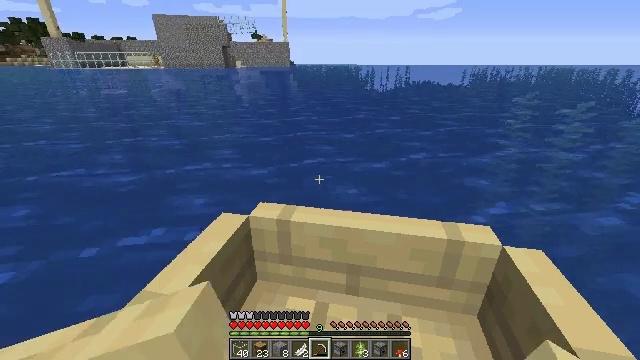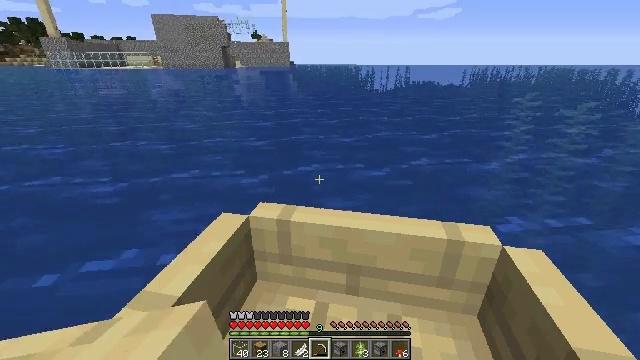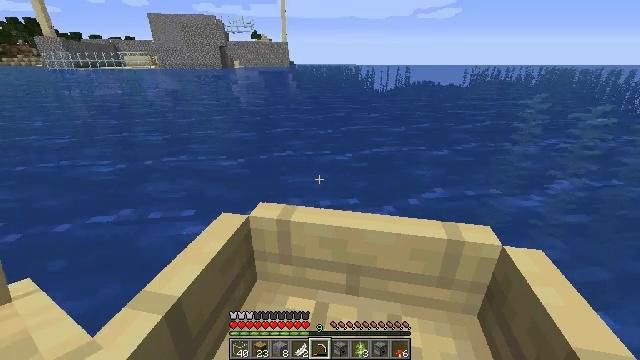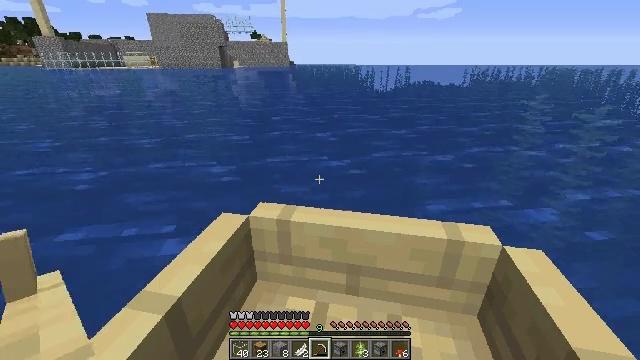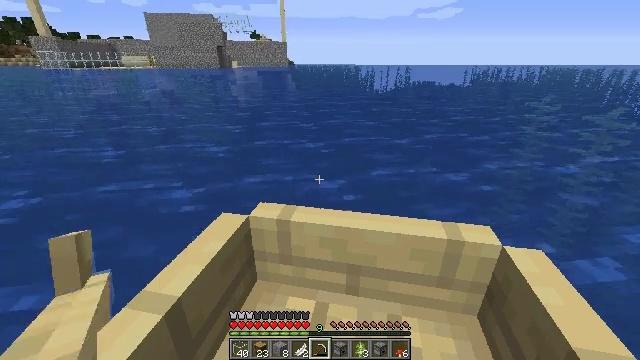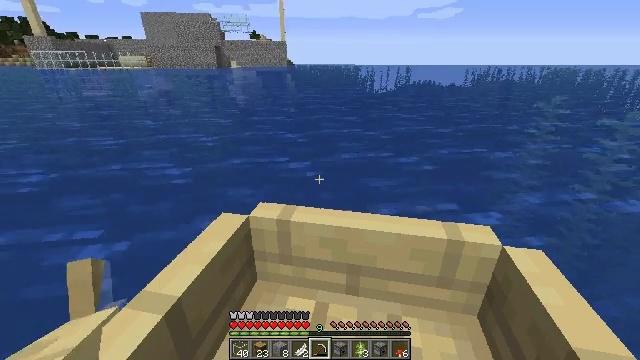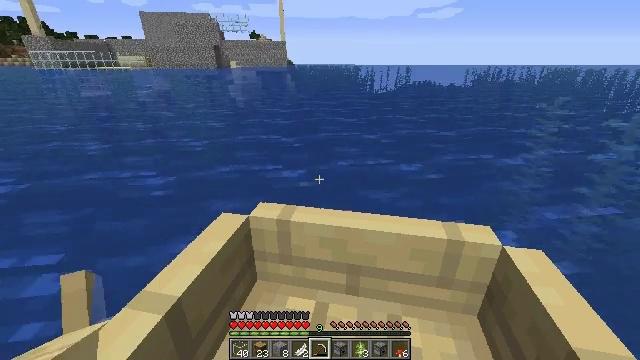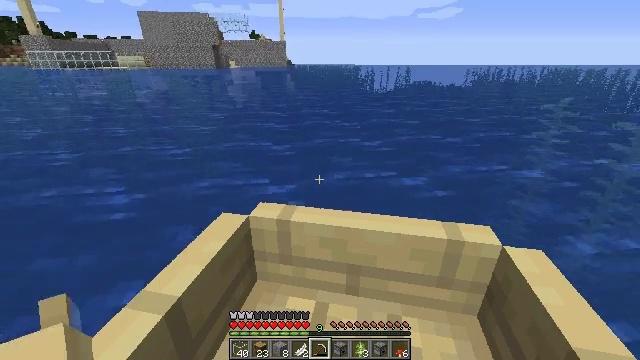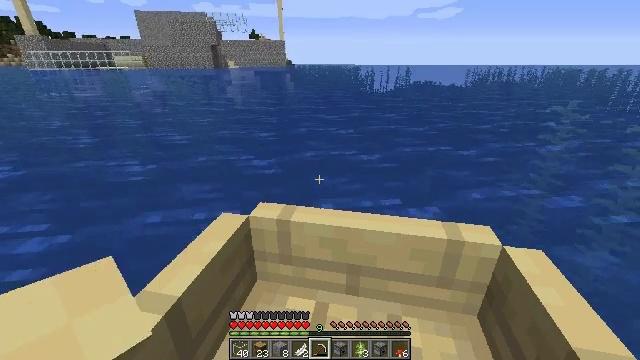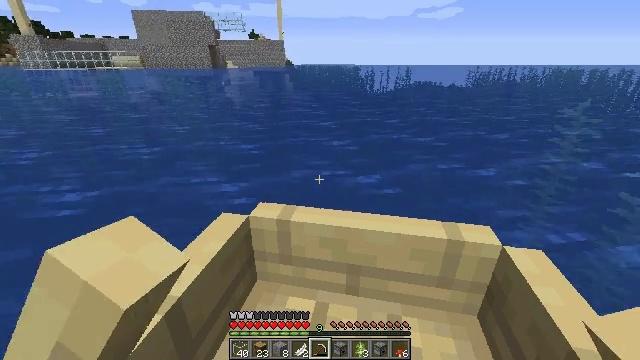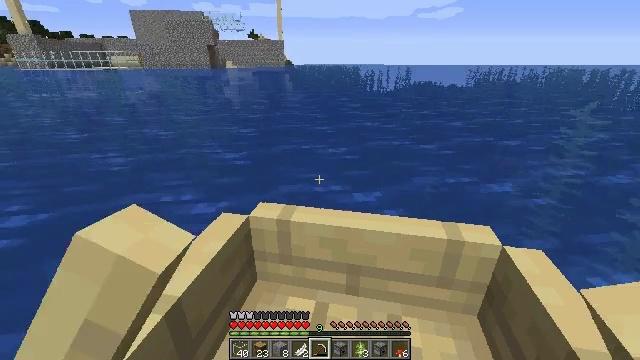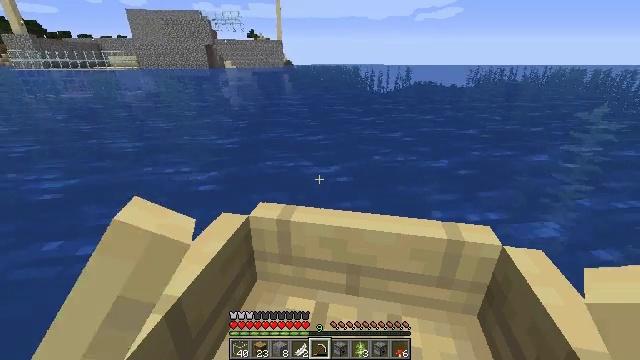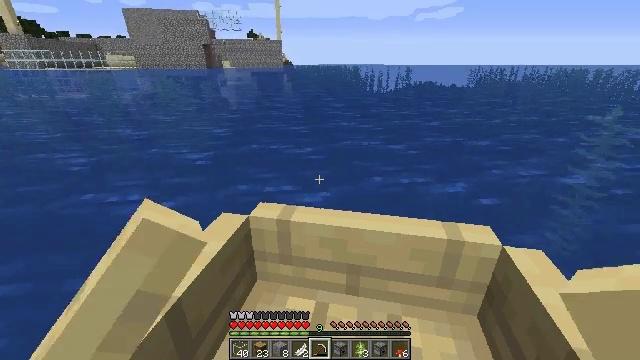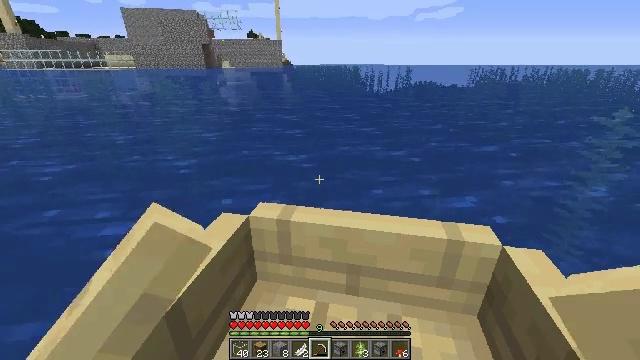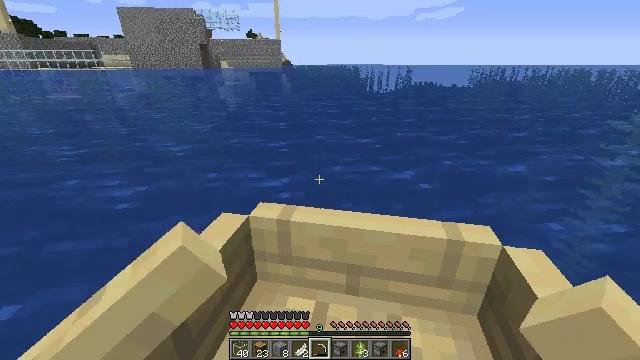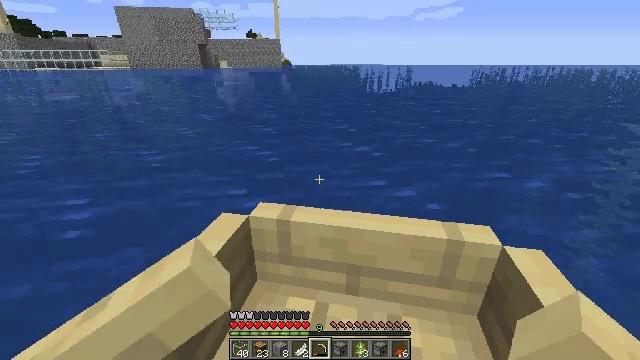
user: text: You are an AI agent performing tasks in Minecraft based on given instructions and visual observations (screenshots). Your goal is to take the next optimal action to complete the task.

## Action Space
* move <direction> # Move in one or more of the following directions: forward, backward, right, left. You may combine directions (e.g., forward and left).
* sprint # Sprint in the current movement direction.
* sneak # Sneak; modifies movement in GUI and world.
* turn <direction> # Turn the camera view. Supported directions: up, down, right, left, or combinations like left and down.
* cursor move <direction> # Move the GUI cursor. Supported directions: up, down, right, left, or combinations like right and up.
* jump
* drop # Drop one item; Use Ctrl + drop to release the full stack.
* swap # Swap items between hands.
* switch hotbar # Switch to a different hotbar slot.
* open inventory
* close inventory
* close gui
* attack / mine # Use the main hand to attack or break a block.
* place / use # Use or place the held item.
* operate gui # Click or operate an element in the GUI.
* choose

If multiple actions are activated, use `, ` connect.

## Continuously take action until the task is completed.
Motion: motion action
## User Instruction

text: Attack the granite stairs to break them.
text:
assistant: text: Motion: move forward
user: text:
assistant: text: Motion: move forward
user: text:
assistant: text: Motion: move forward
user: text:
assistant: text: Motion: move forward
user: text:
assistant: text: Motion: move forward
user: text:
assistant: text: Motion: move forward
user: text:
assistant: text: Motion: move forward
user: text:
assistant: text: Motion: move forward
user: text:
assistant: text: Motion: move forward
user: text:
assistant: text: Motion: move forward
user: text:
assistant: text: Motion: move forward
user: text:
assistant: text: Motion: move forward
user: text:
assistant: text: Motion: move forward
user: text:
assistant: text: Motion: move forward
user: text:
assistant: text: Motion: move forward
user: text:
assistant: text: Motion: move forward
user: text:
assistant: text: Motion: move forward
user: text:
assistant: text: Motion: move forward
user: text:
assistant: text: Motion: move forward
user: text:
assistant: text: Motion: move forward
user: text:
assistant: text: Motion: move forward
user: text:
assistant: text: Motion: move forward
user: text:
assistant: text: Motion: move forward
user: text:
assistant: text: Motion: move forward
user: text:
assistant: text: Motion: move forward
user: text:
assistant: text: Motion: move forward
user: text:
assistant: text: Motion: move forward
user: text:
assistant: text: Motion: move forward
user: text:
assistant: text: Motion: move forward
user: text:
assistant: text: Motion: move forward